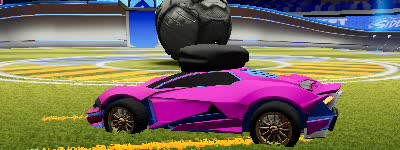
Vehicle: werewolf